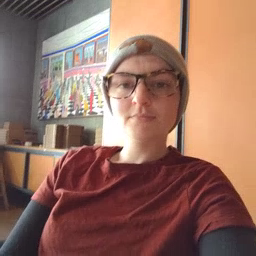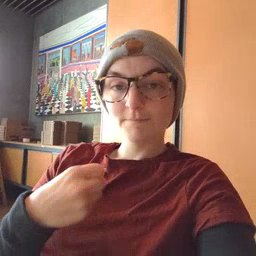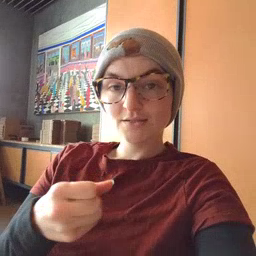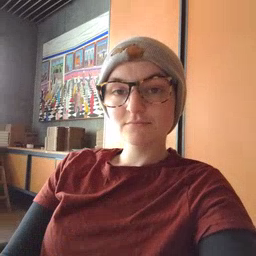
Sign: make